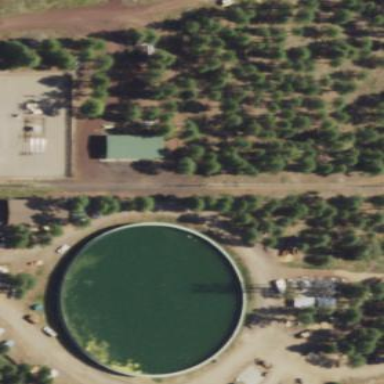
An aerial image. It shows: Storage tank designed to hold water.